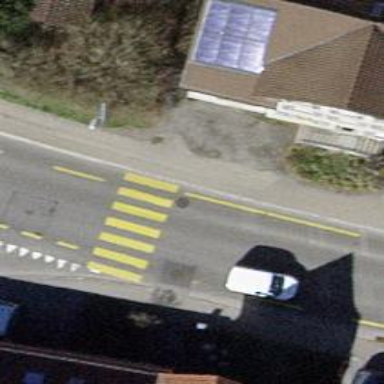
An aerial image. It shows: Zebra crossing on the road.